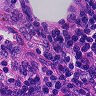
Metastatic tissue present: no